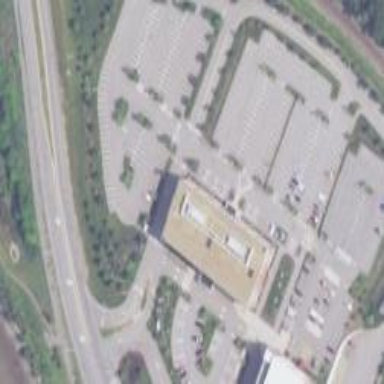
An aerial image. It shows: Parking area with asphalt surface.